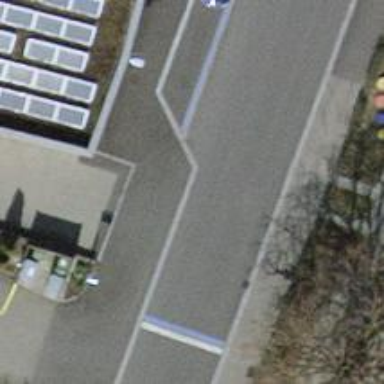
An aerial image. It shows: Public transport stop position.